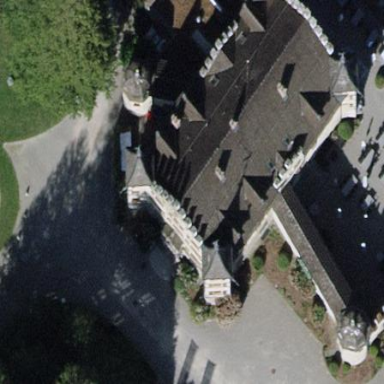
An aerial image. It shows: Stately castle with gabled roof. The roof is oriented along the building. It has historical significance.